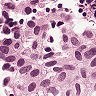
Metastatic tissue present: yes